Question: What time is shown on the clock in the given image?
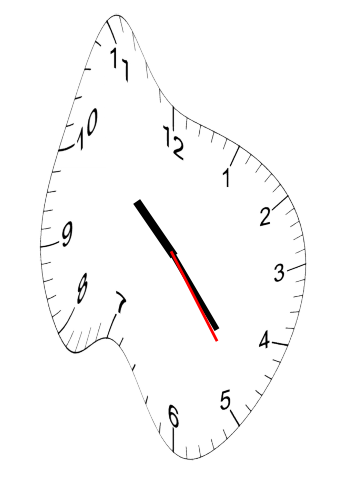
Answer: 10:23:24